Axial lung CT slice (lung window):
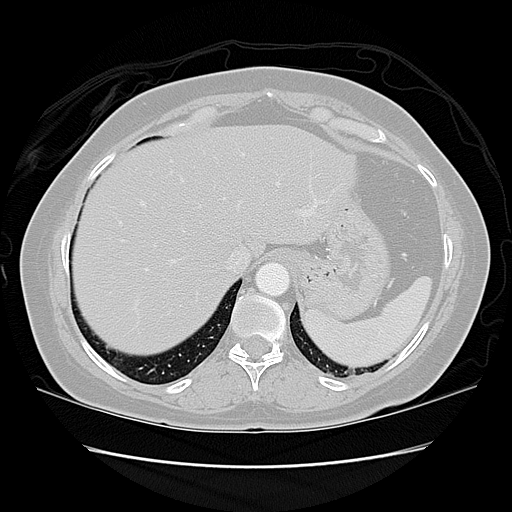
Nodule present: no